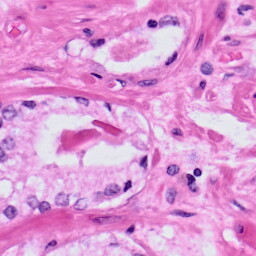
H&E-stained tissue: Prostate